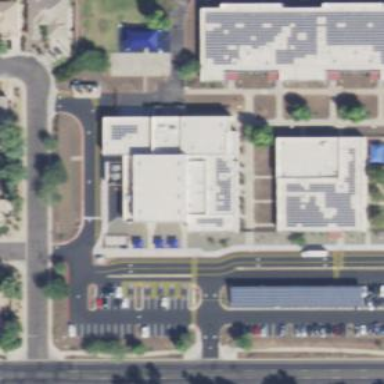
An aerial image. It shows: School building.